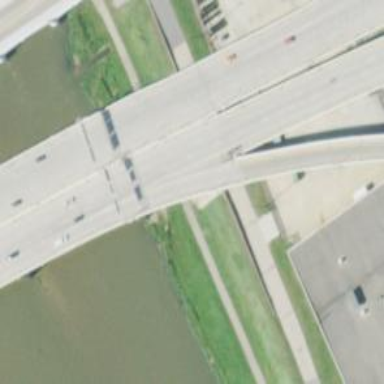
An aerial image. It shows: Bridge over motorway.